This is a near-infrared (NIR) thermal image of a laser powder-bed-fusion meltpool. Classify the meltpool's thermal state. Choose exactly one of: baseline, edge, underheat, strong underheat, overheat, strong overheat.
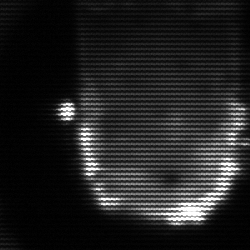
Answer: baseline